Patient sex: M
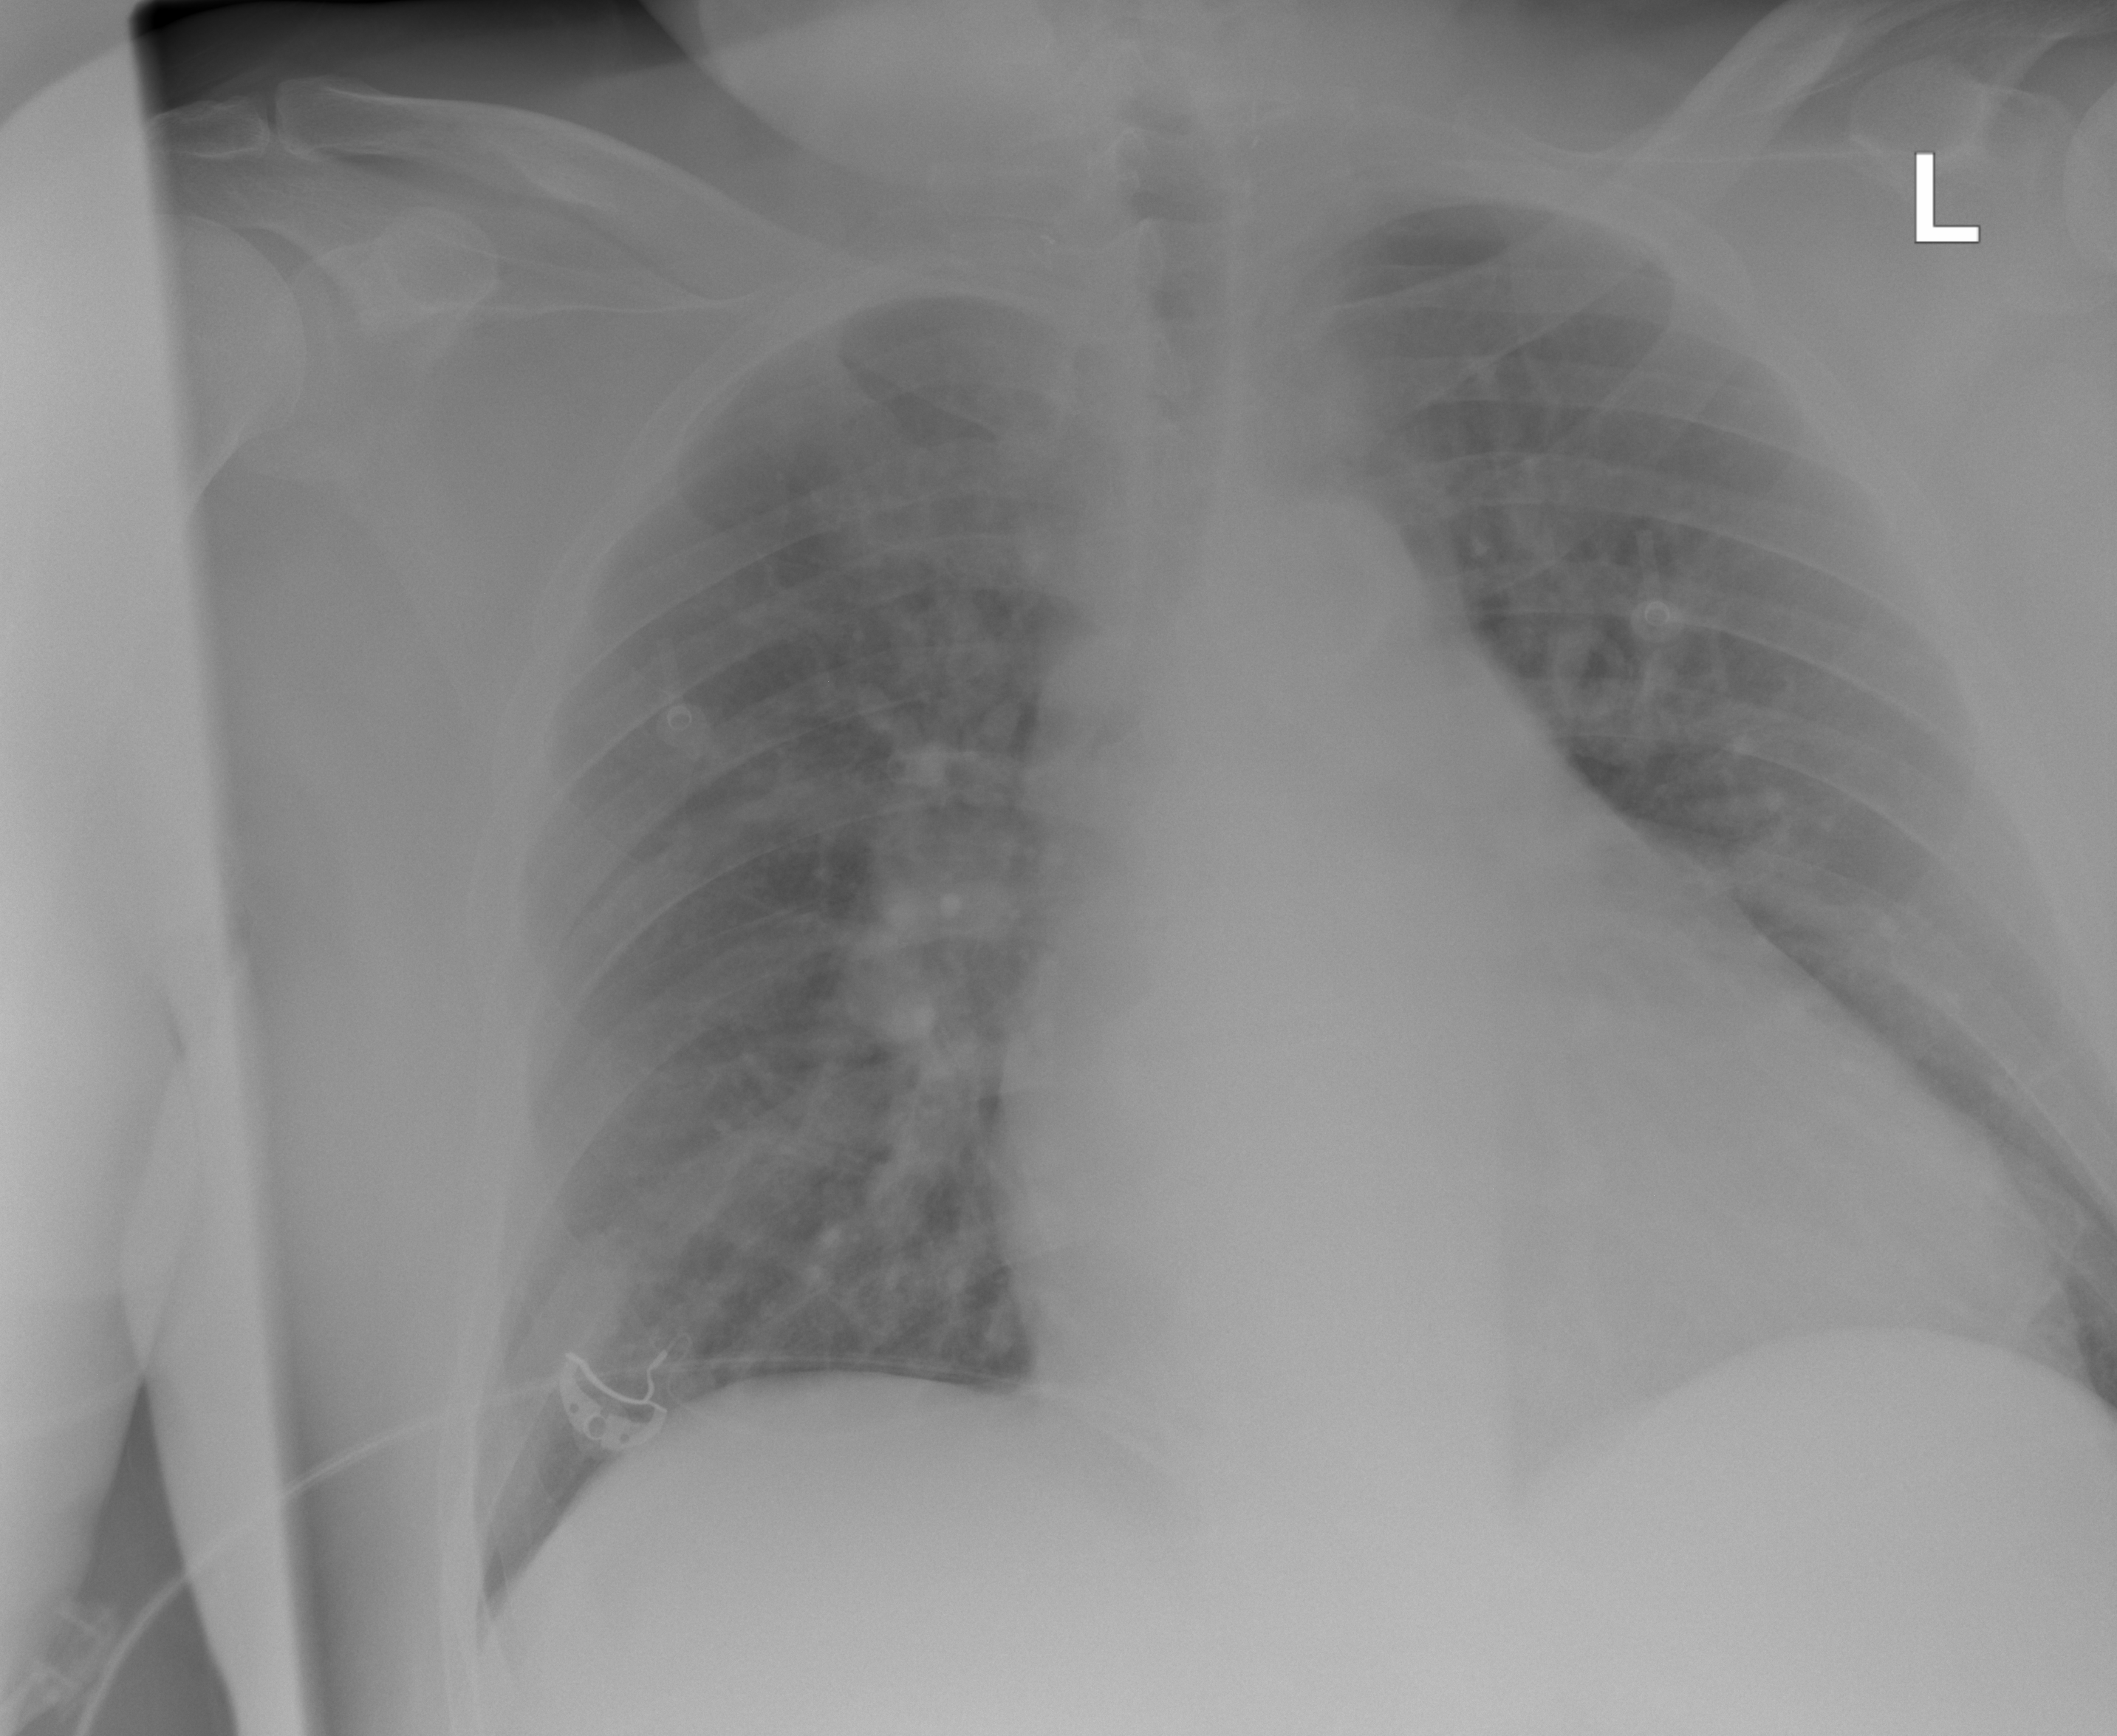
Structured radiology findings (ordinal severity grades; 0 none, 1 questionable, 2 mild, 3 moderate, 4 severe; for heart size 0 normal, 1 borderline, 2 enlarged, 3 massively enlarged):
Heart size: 2
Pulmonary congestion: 1
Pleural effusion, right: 0
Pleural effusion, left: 0
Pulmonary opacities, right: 0
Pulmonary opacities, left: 0
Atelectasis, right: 0
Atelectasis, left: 0